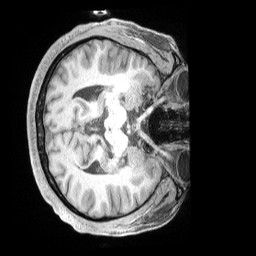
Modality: T1w
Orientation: axial
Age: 35
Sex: male
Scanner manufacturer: siemens
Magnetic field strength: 3 T
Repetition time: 2 s
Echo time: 0.00211 s